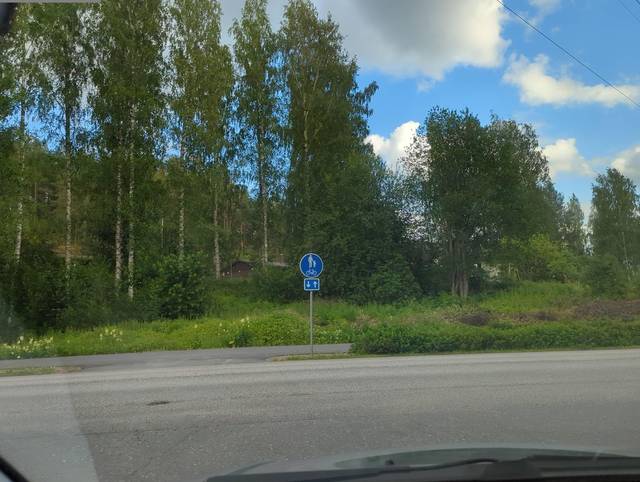
Region: Finland
Coordinates: 62.141, 25.759